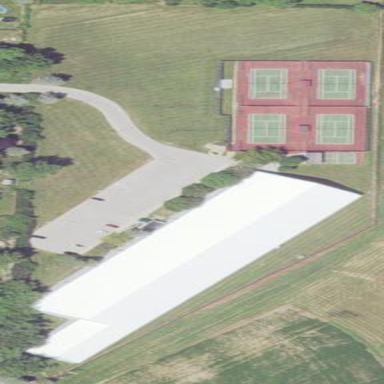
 and pickleball facilities on its leisure land."